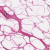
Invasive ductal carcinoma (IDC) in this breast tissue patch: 0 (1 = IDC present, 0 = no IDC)